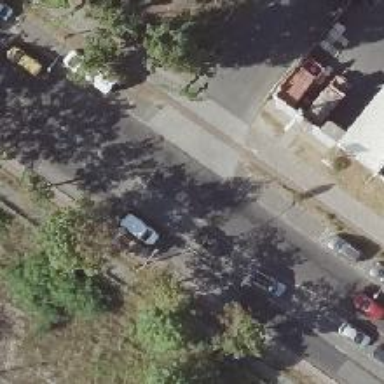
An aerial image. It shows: Secondary road with asphalt surface. There are separate sidewalks on both sides. The road has lane markings and dedicated cycle tracks.